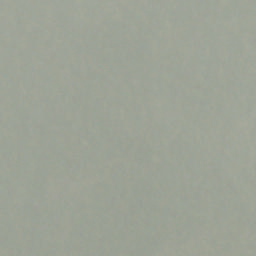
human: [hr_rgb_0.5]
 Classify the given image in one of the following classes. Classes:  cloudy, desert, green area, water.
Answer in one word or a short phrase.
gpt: cloudy